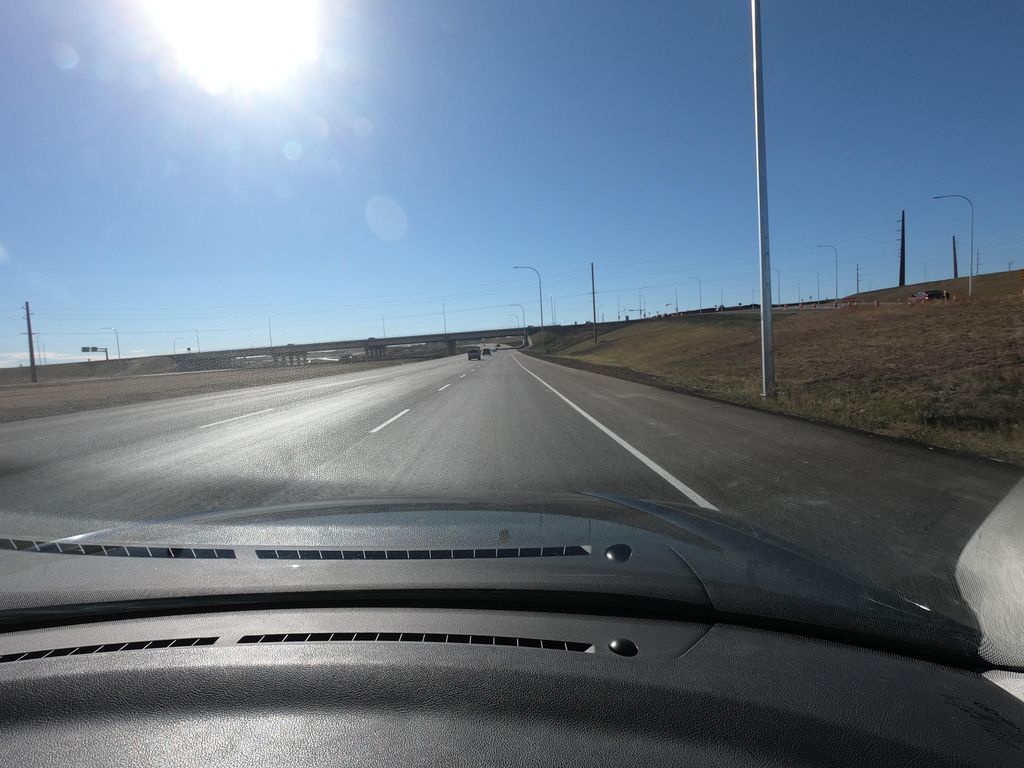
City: calgary